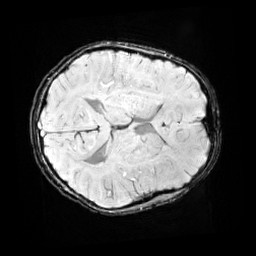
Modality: SWI
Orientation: axial
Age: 12
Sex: male
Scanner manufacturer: siemens
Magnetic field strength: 3 T
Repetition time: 0.027 s
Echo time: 0.02 s